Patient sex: F
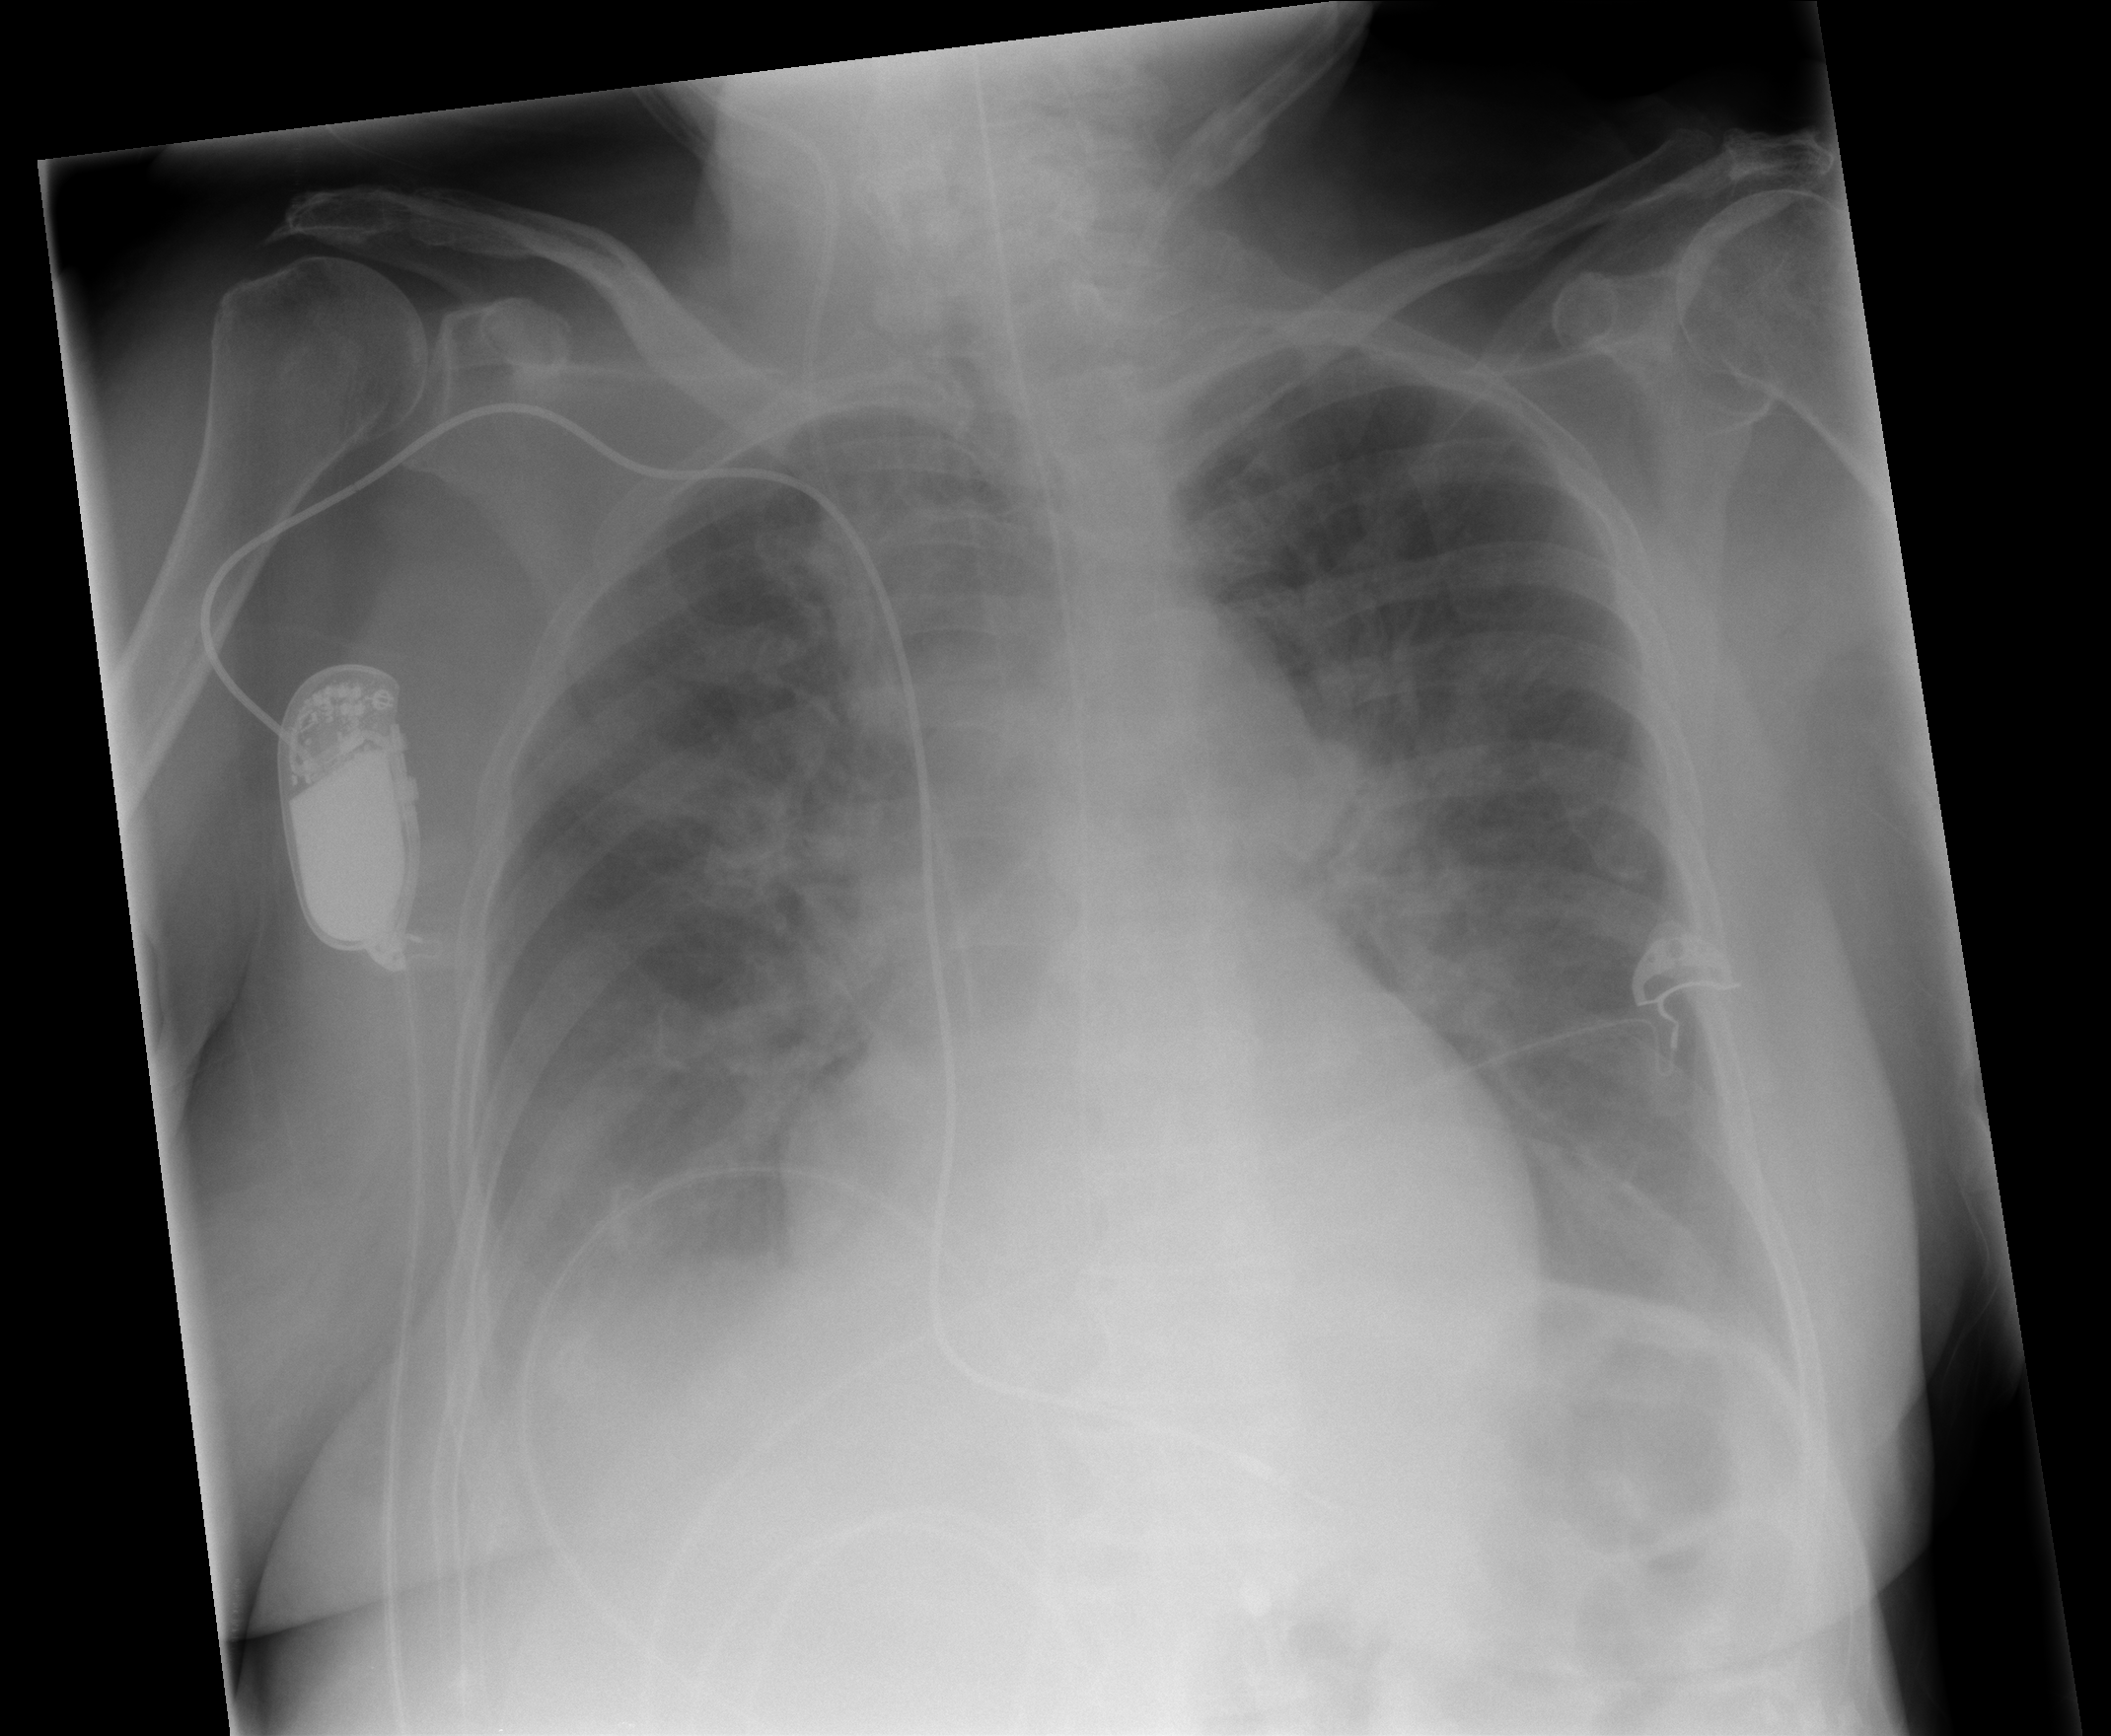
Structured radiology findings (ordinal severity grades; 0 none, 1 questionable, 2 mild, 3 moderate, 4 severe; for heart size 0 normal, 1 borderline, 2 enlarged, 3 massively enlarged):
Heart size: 1
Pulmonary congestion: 2
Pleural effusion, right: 2
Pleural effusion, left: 1
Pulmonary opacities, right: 2
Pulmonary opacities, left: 1
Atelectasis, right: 3
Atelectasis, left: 2